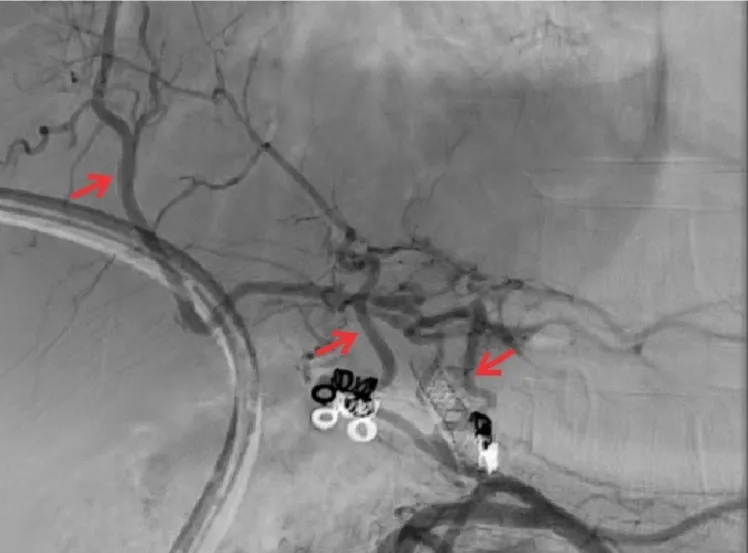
Conventional celiac artery angiogram showing collaterals[red arrows] from the proper hepatic artery, inferior phrenic artery and along the hepatoduodenal ligament.
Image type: radiology (x_ray)